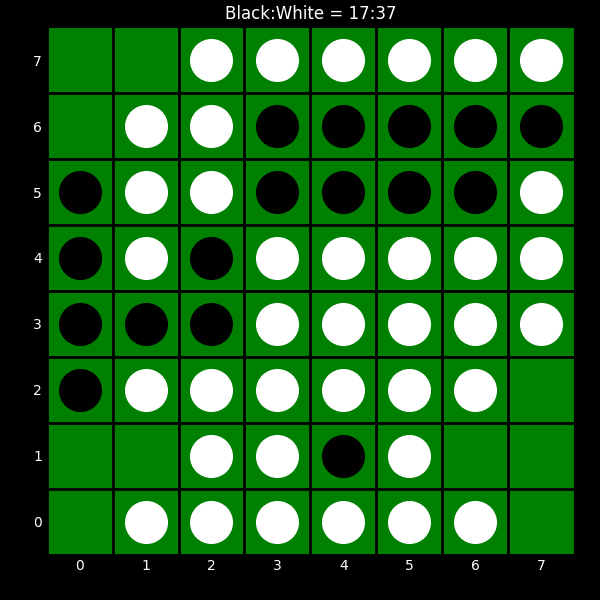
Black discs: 17
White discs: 37